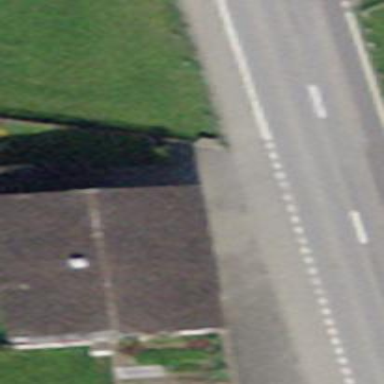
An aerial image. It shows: Simple and straightforward house.